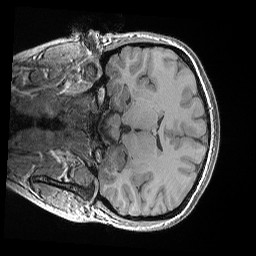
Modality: T1w
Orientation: coronal
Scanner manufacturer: siemens
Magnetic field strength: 3 T
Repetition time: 0.02 s
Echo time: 0.00492 s